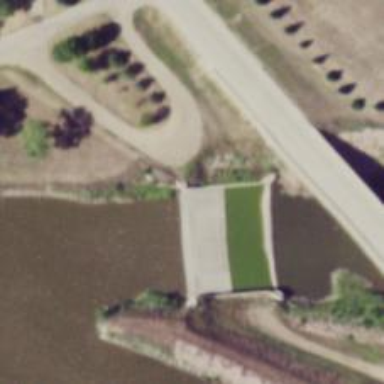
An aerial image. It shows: Dam across waterway.